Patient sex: M
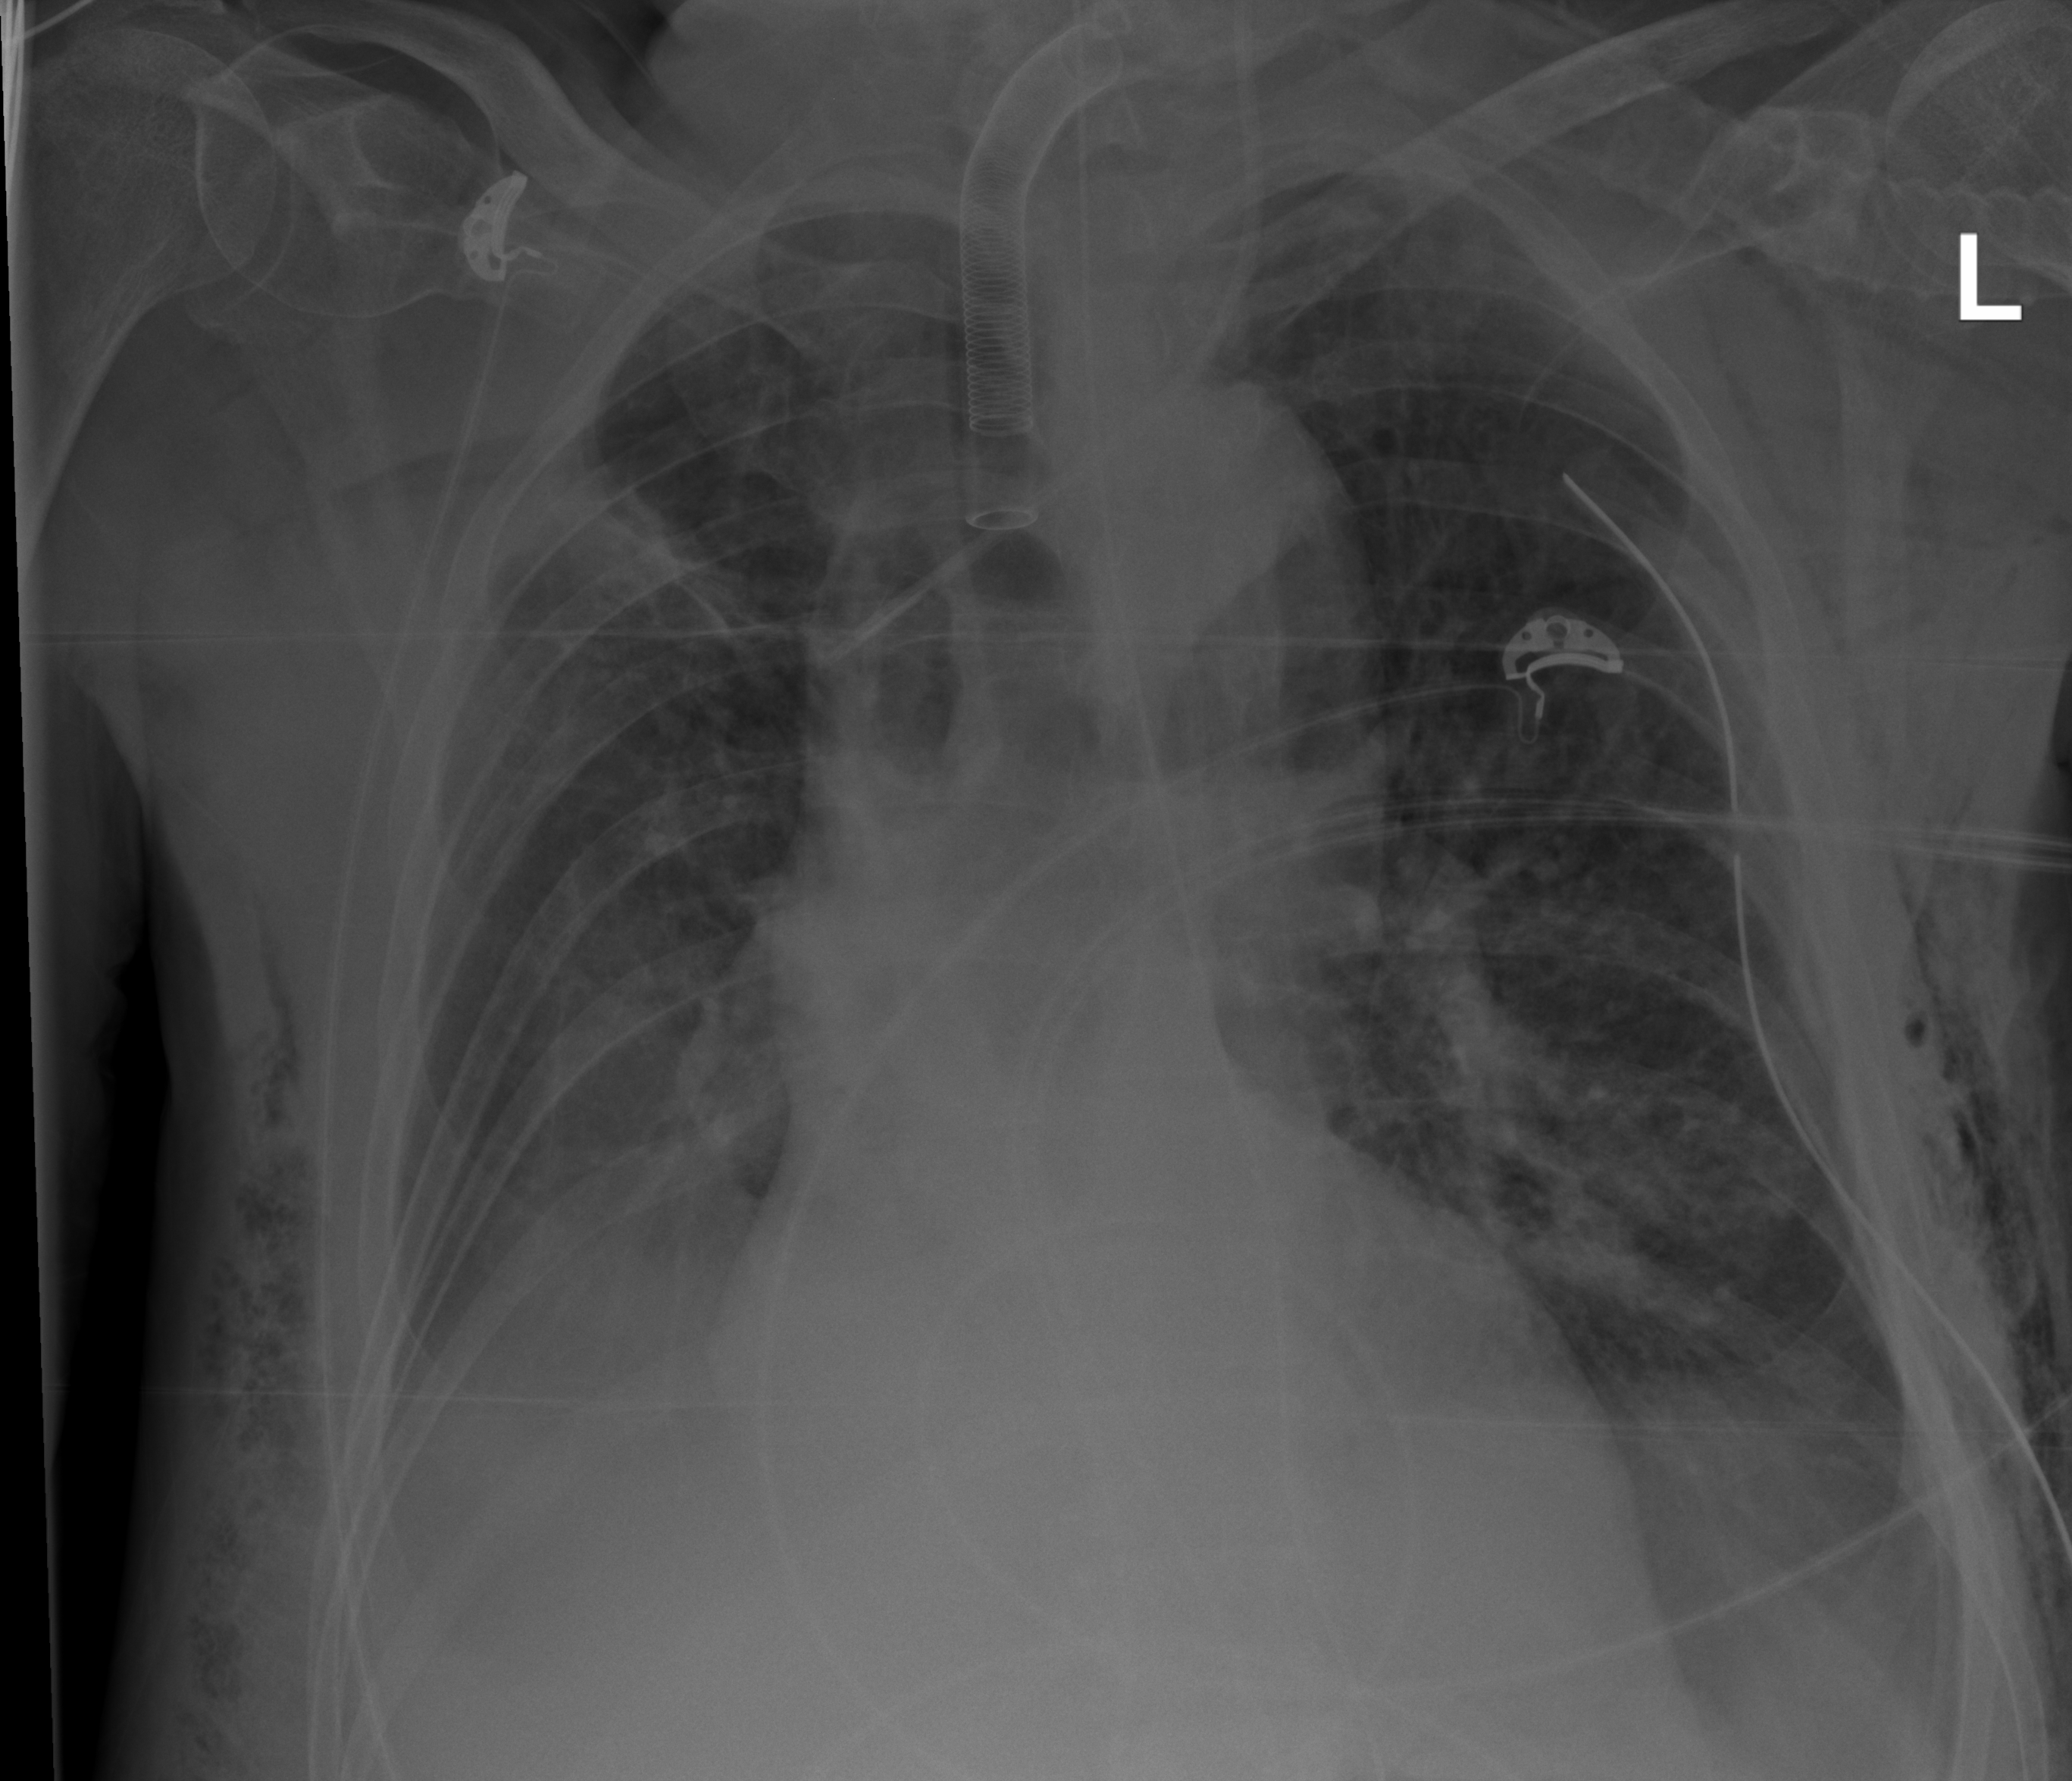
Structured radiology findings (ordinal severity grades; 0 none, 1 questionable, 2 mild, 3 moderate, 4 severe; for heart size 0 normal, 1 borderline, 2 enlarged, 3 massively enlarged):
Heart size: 1
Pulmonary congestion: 0
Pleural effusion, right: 2
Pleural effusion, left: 2
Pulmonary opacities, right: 2
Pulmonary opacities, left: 2
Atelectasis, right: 2
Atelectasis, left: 2